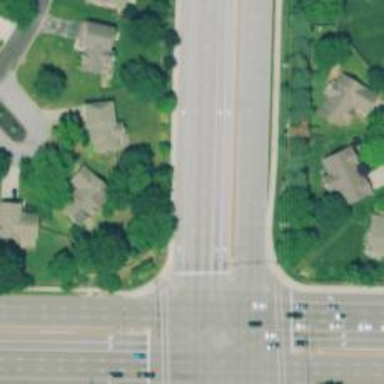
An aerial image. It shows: Dash road marking.